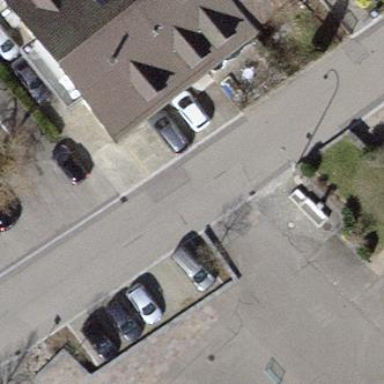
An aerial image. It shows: Street side parking area.